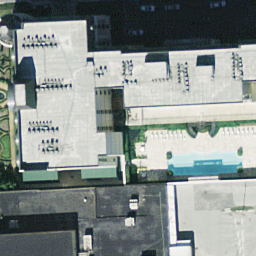
Label: buildings